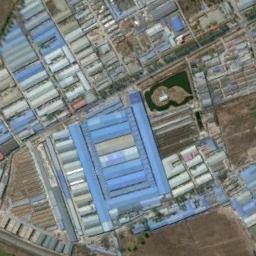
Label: industrial_area